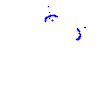
Particle: proton